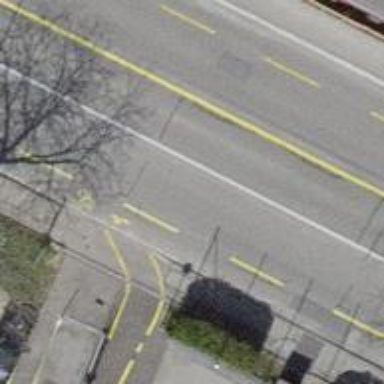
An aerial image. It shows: Asphalt secondary road with dedicated lane for cyclists on both sides.